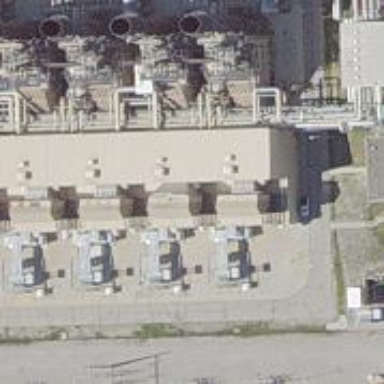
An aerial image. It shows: Gas-powered generator. It is gas turbine type generator.